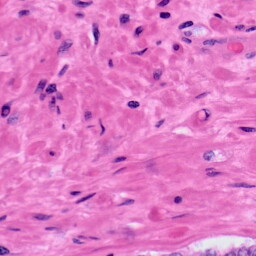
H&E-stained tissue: Prostate